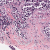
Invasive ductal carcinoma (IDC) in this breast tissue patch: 1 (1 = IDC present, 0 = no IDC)